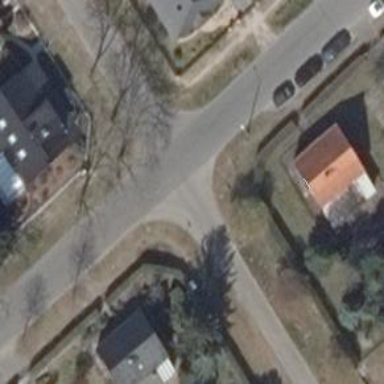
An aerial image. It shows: Residential road.